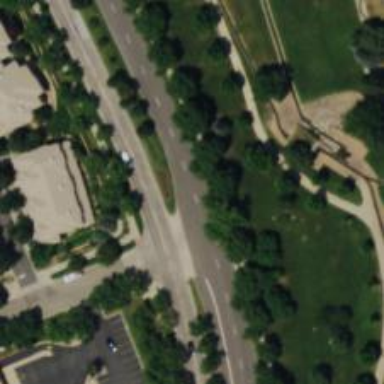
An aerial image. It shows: Secondary road with separate sidewalk.